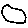
Label: square